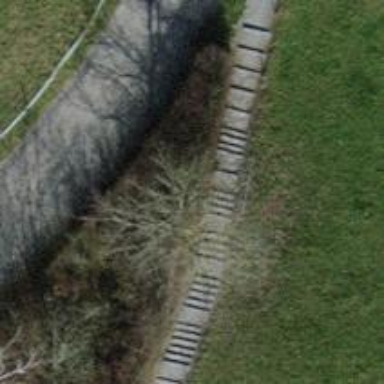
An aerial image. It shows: Set of steps on the road.